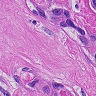
Metastatic tissue present: yes